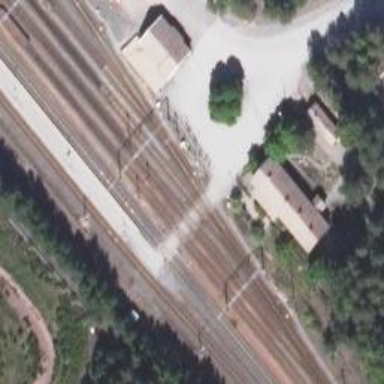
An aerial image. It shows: Railway crossing with lights.